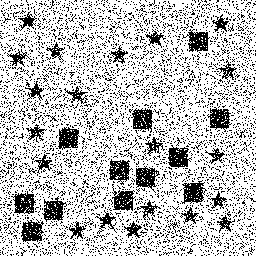
Squares: 12
Triangles: 0
Stars: 20
Total shapes: 32